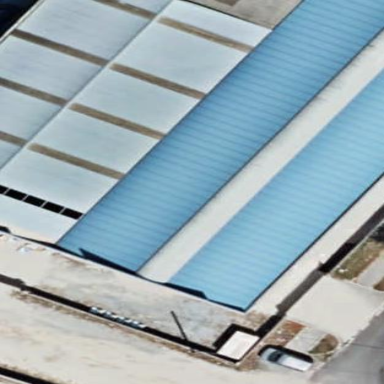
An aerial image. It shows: Warehouse.